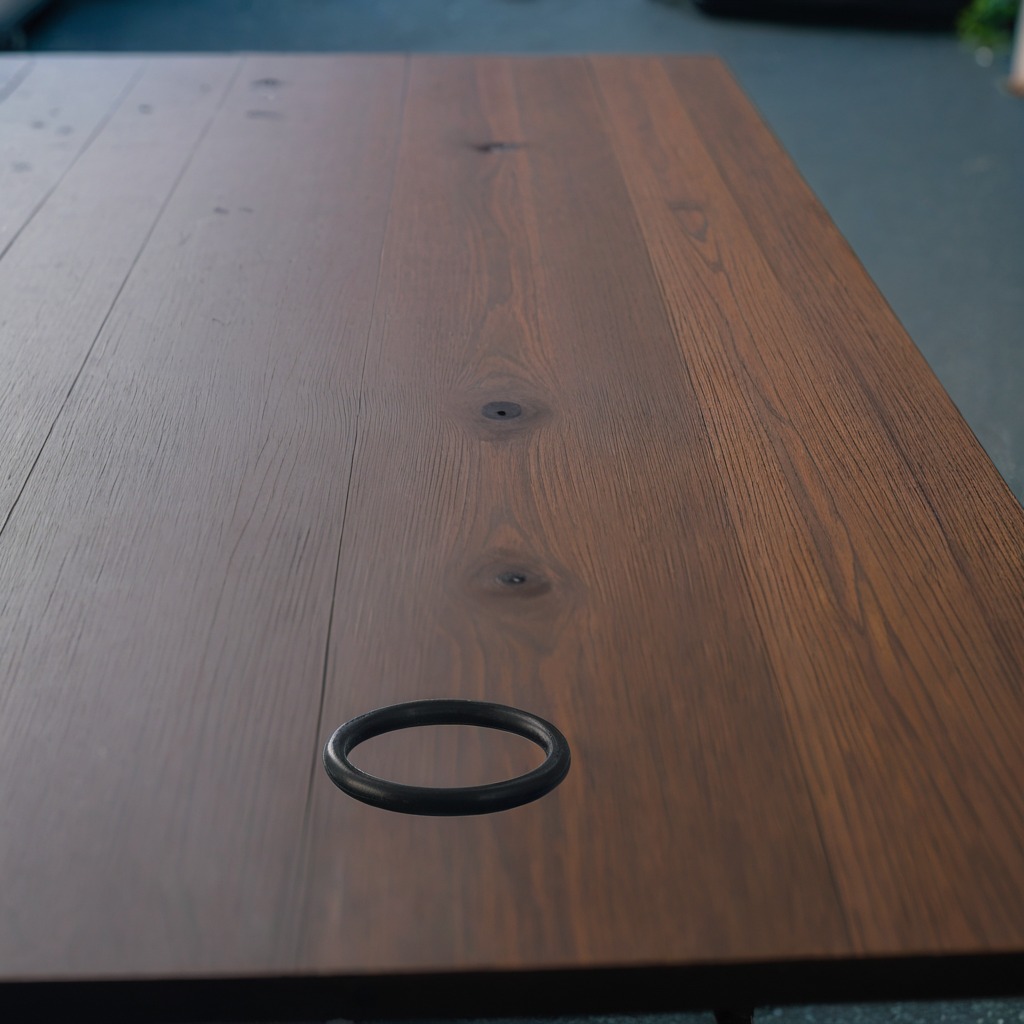
A rubber O-ring is lying on the old table with faint burn marks in a small garage at twilight.